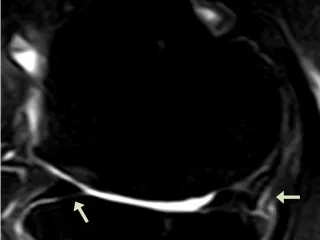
MRI sagittal . . 6/20.
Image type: radiology (mri)